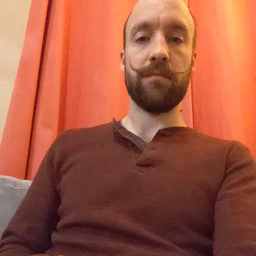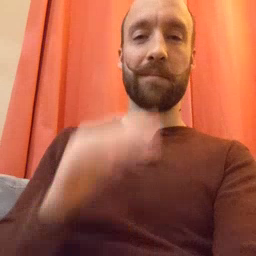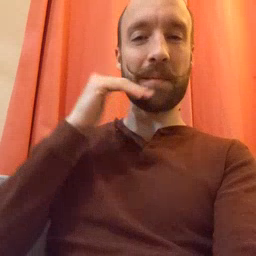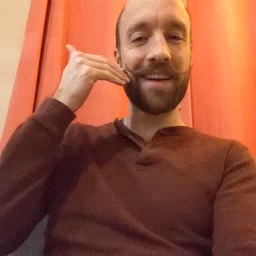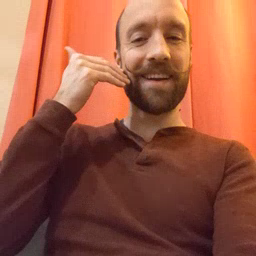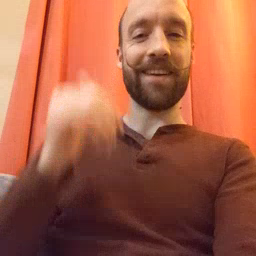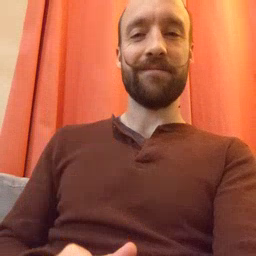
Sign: smile